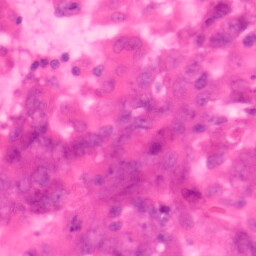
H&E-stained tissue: Colon